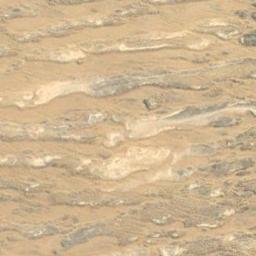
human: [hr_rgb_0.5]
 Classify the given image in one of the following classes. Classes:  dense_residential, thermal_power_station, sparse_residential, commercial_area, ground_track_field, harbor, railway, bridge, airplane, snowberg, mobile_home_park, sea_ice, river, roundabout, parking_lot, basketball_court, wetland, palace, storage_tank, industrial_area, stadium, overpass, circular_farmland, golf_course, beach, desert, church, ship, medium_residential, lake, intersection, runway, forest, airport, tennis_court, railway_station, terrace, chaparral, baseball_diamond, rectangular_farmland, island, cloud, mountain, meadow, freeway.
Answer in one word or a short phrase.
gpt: desert